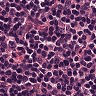
Metastatic tissue present: no